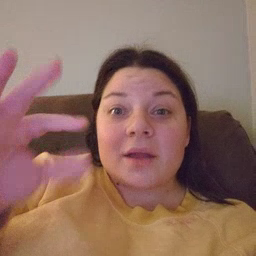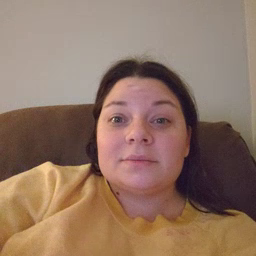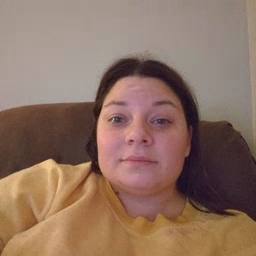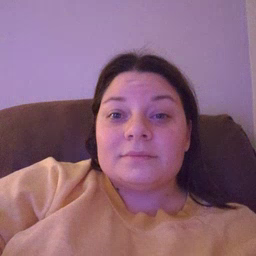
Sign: cat